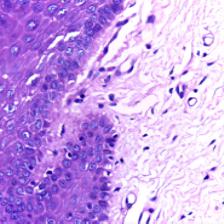
Diagnosis: Normal